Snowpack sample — Snodgrass Mountain, Crested Butte, Colorado (2/4/25, 12:06 PM MST)
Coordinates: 38.923, -106.968
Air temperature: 35 °F
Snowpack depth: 80 cm
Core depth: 20 cm
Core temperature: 33.8 °F
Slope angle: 14°, slope face: 78°
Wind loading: low
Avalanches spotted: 0
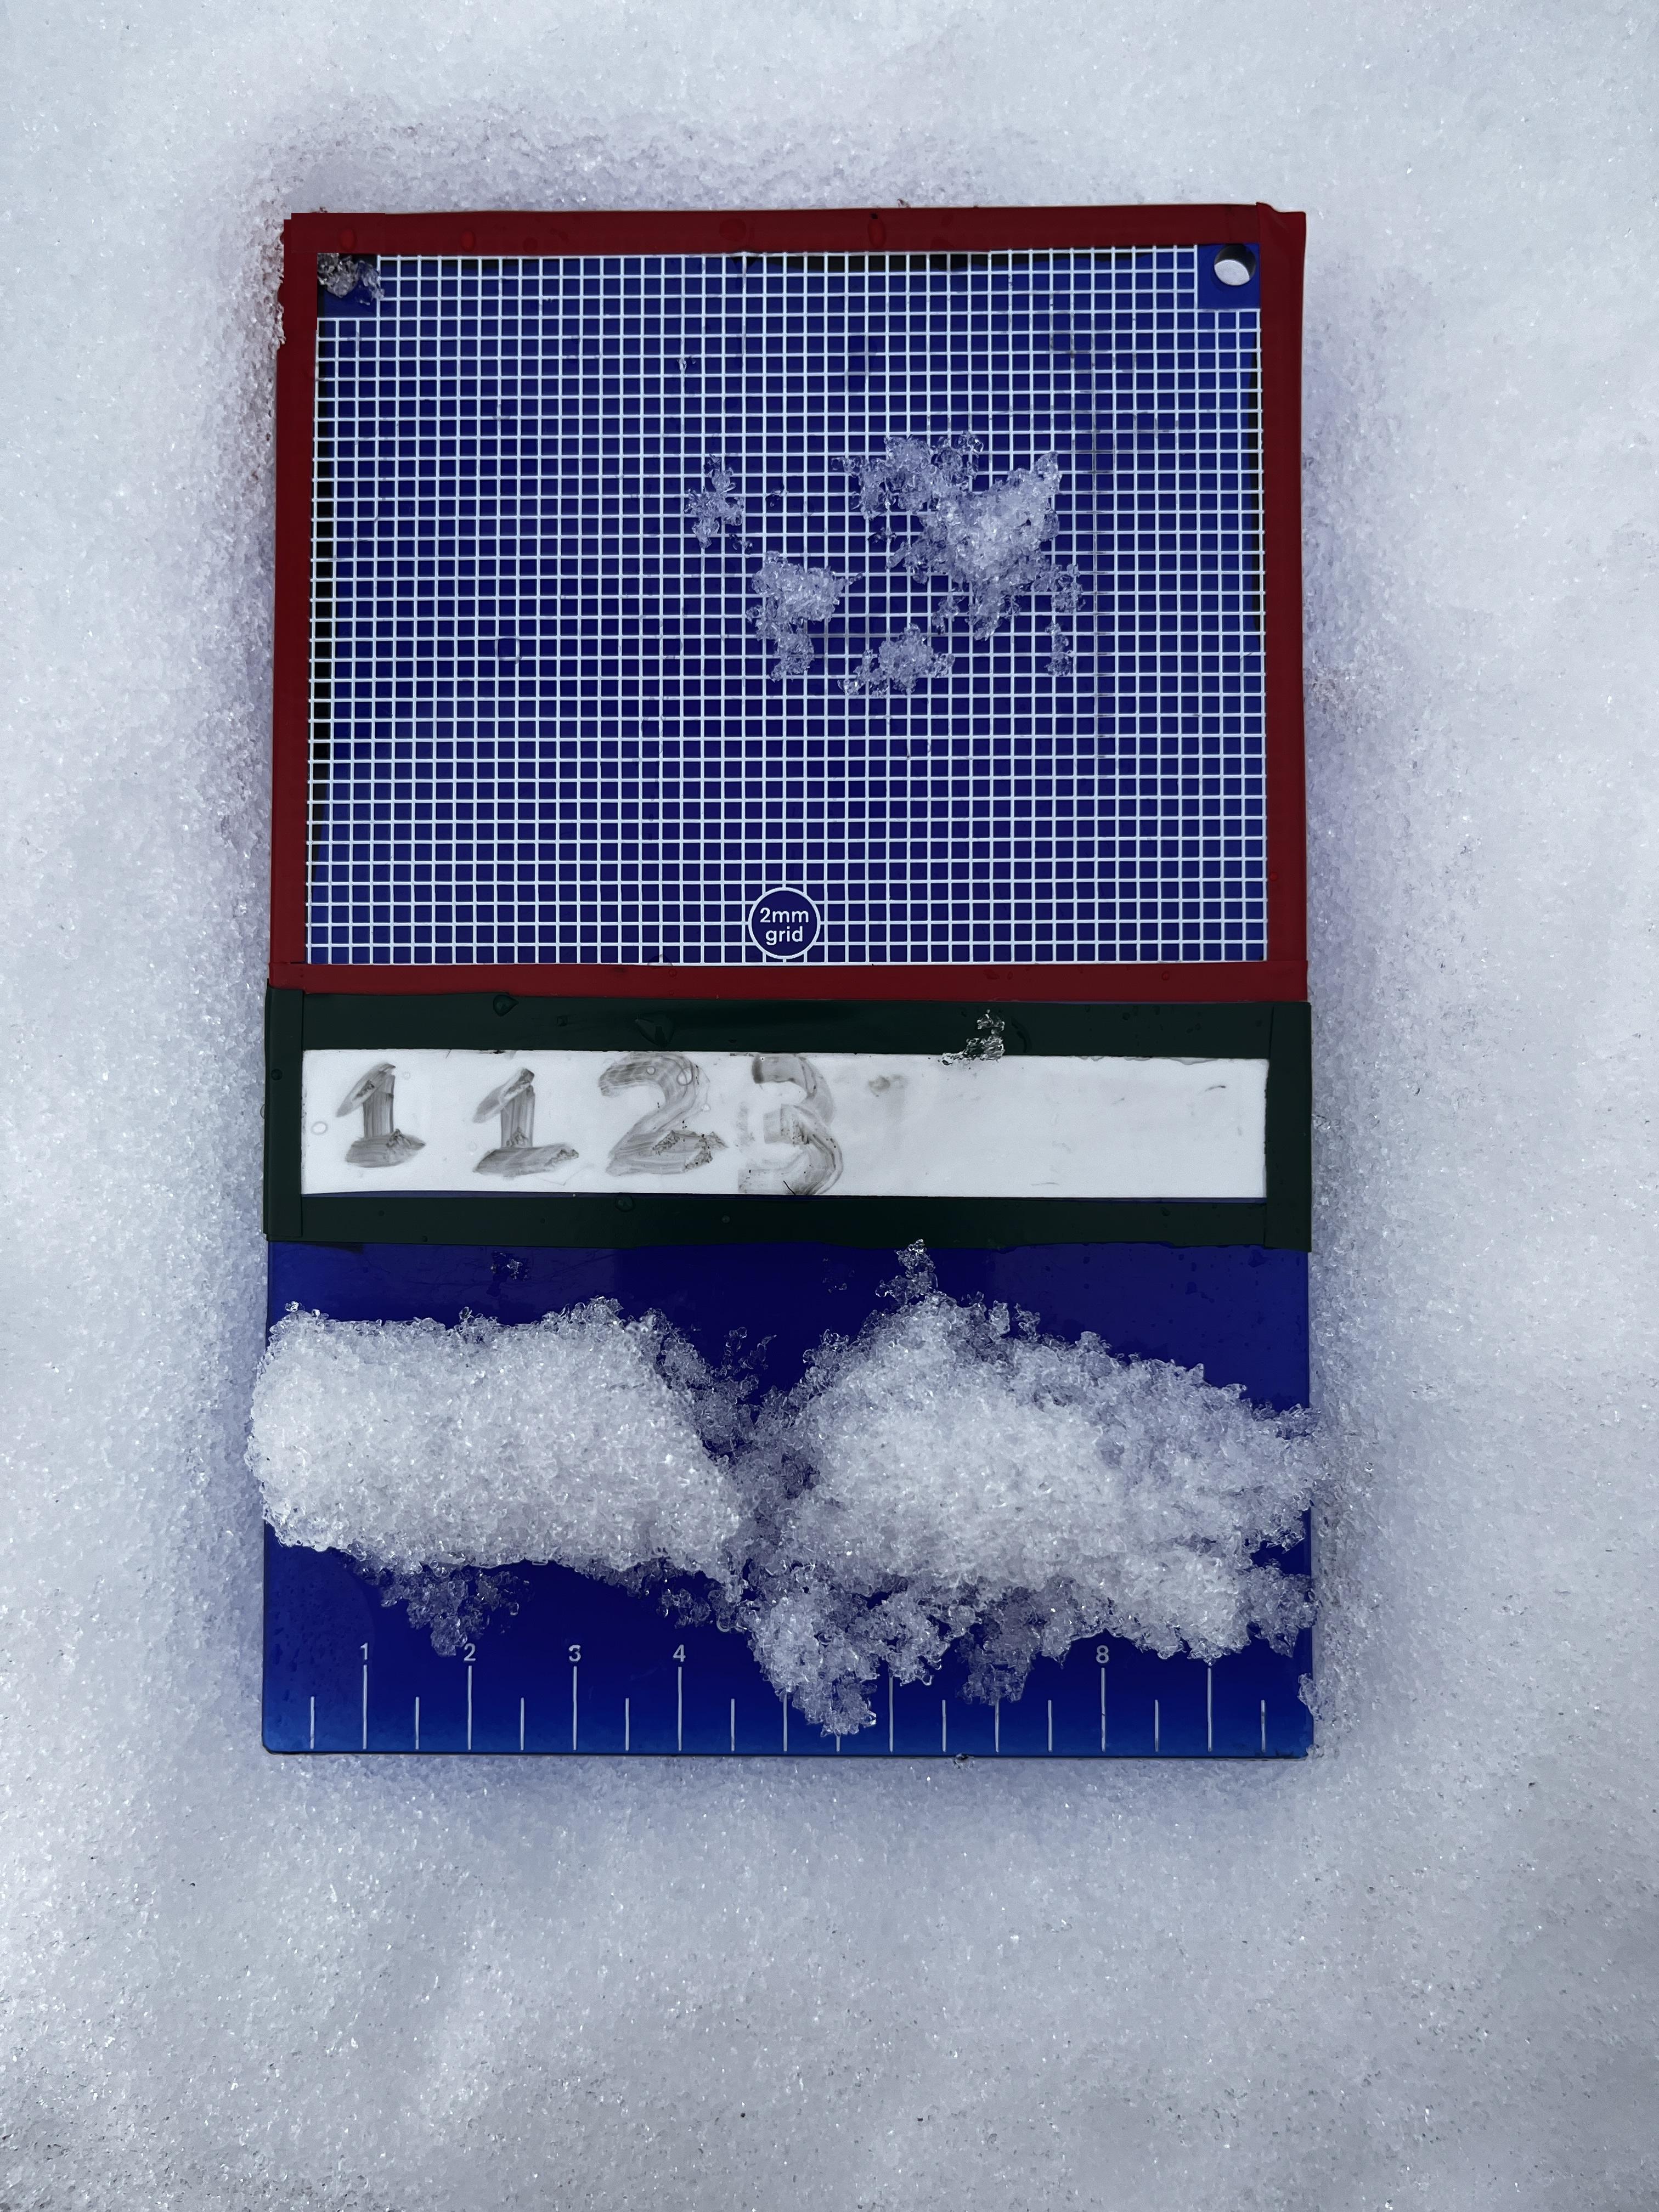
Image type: crystal_card
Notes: No avalanches nearby, unusually warm weather for the last month reported by residents, Collected 25 yards from treeline